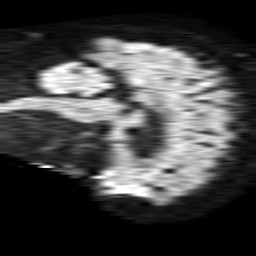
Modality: TRACE
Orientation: sagittal
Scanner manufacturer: philips
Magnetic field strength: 1.5 T
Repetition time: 4.6 s
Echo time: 0.08631 s